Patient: sex F, age 61
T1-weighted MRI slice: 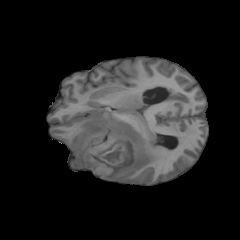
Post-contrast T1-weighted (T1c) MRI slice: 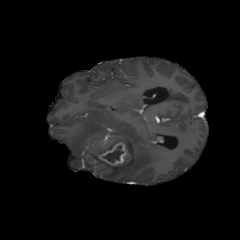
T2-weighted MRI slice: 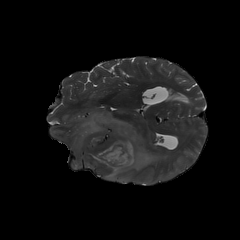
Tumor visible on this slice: yes
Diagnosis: Glioblastoma, IDH-wildtype
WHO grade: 4